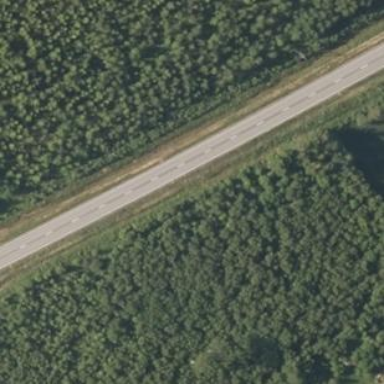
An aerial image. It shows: Primary highway.